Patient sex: M
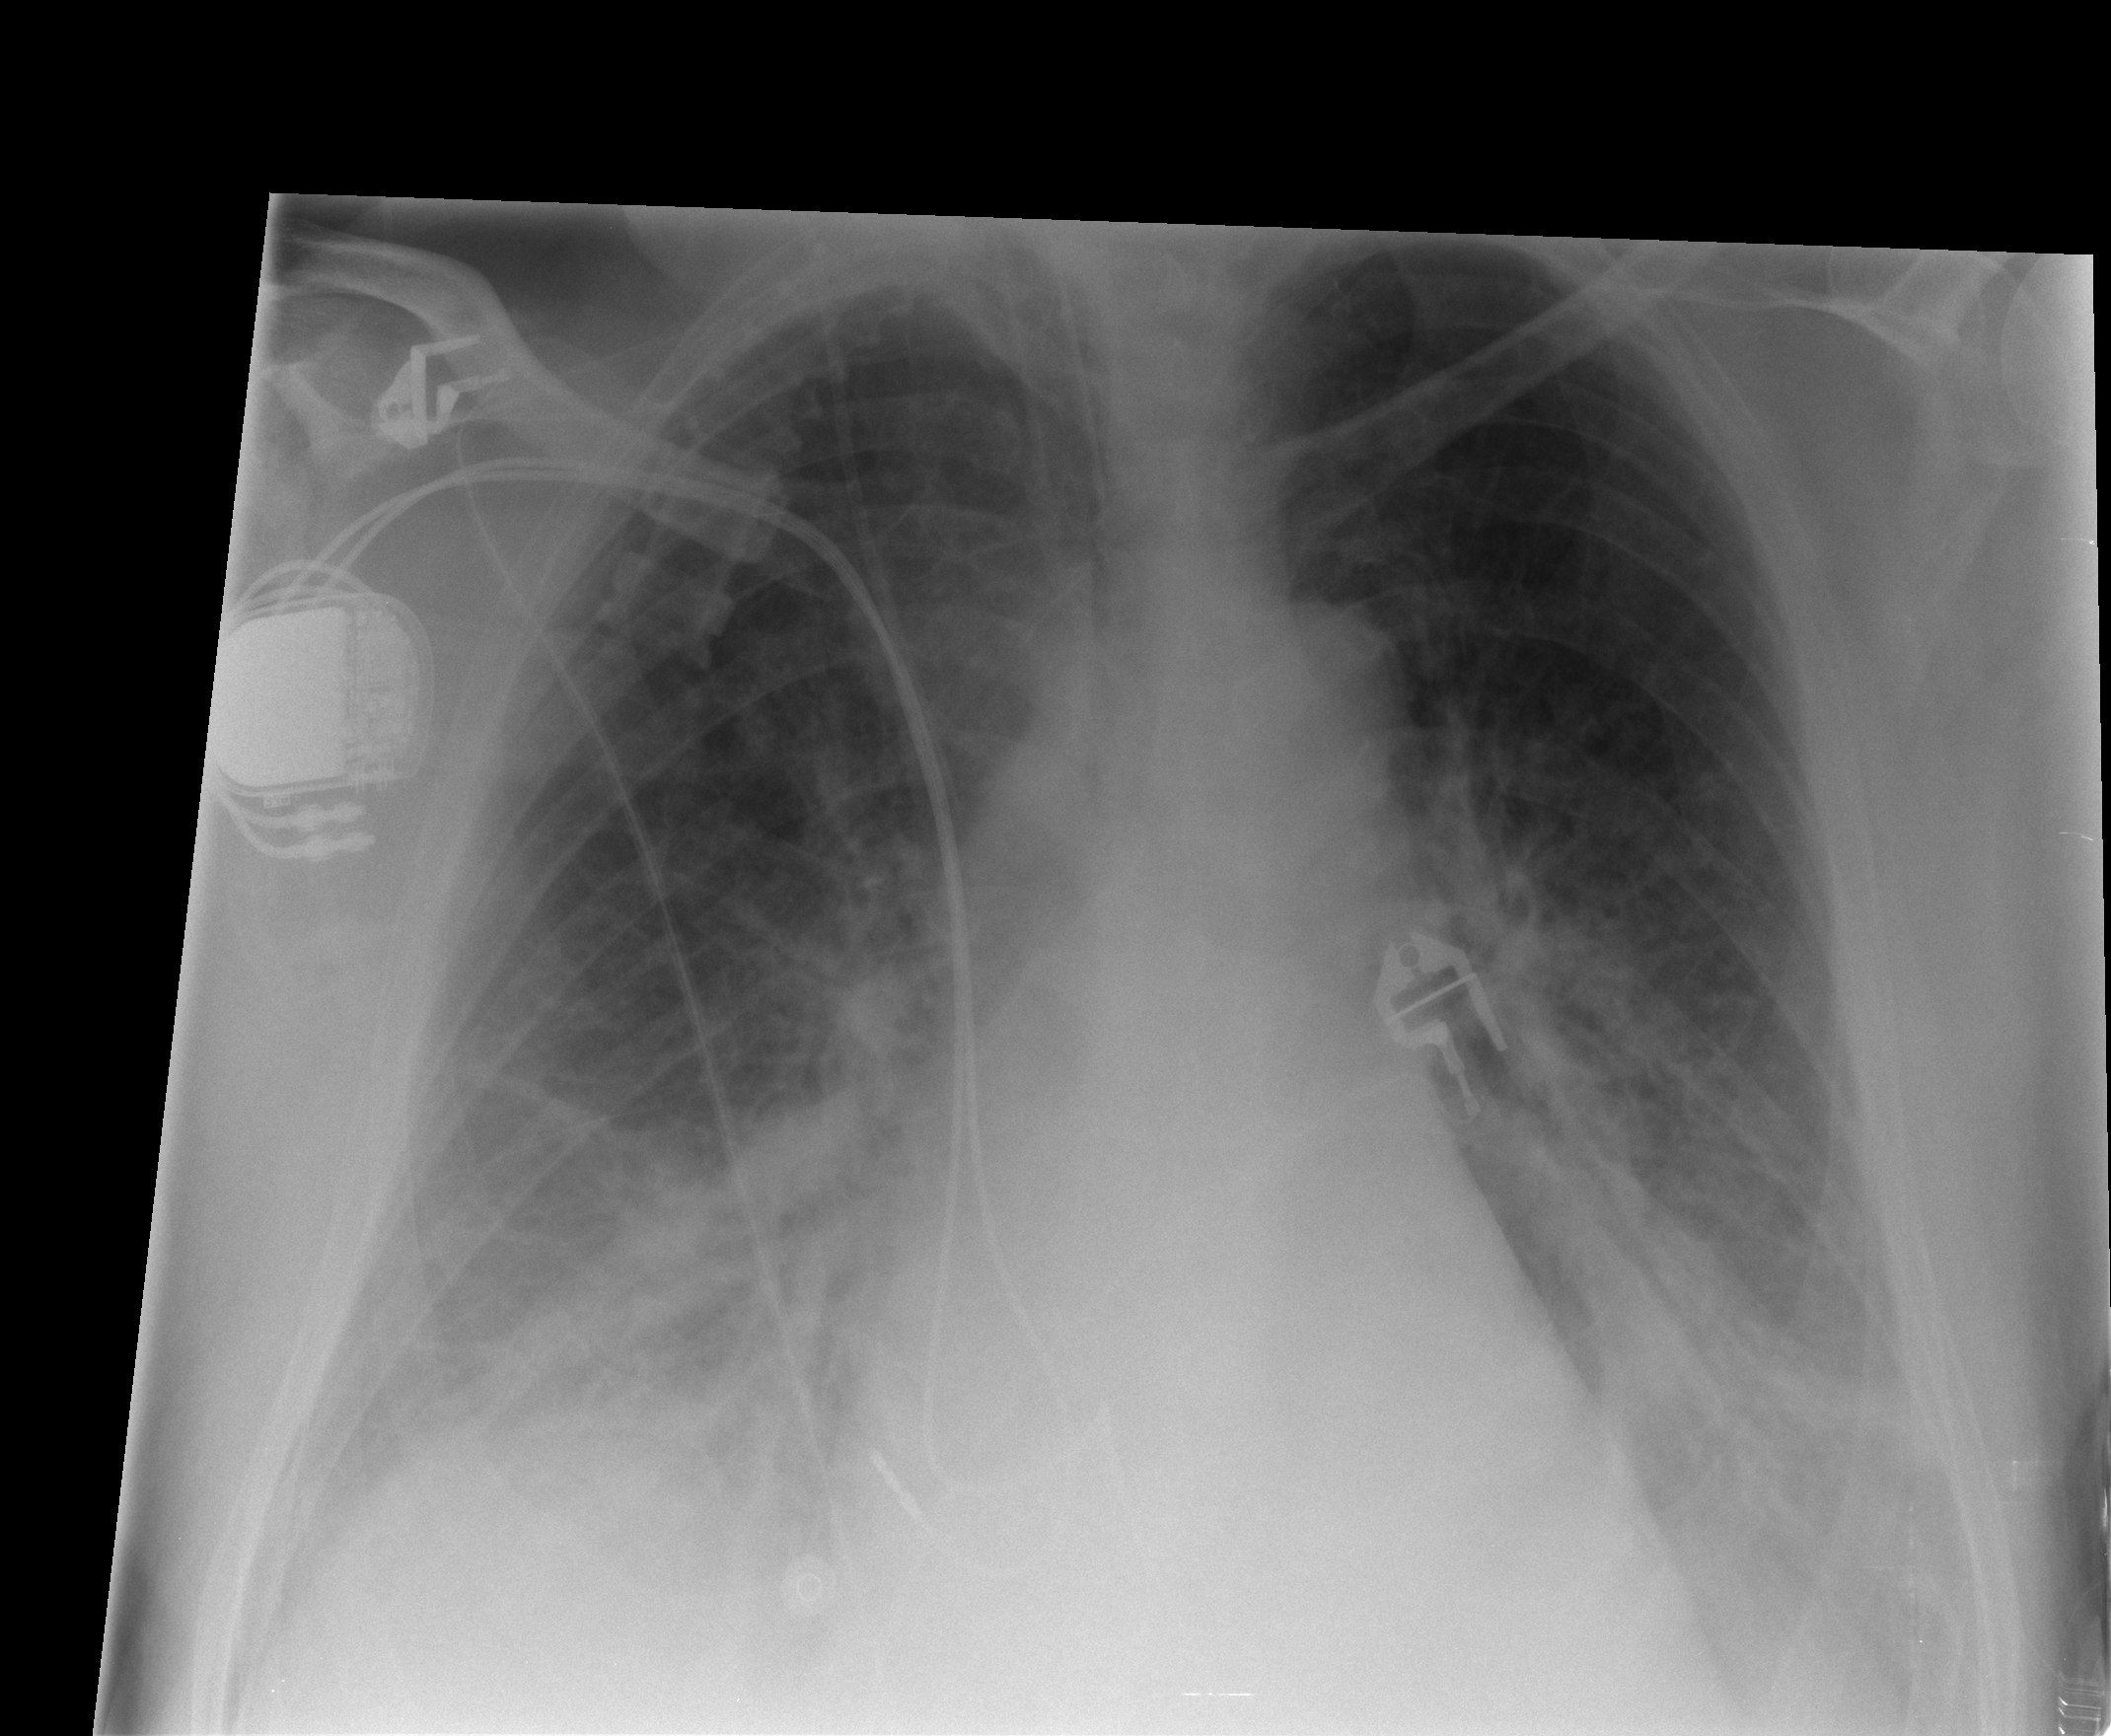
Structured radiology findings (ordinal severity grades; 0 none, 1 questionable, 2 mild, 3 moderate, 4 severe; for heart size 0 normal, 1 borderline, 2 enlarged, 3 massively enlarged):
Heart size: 1
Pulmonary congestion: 3
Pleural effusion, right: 2
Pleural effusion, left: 2
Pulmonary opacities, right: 2
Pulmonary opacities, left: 0
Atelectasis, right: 2
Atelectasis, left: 2